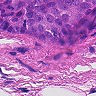
Metastatic tissue present: yes